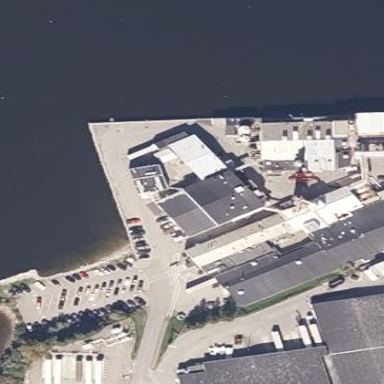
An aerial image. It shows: Industrial building.